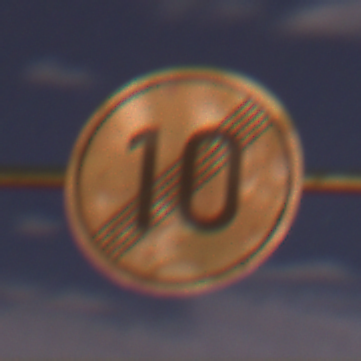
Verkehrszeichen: EndeGeschwindigkeit10
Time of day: Night
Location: Outdoor (Suburban)
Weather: PartlyCloudy
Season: NotSpecified
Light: Artificial